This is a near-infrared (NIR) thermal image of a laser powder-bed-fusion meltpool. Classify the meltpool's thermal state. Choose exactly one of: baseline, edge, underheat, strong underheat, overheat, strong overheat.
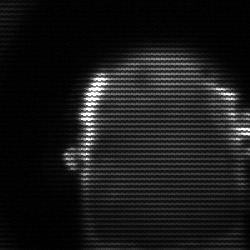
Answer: baseline